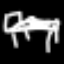
Label: bed